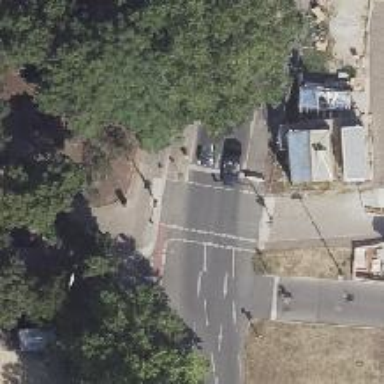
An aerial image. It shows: Paved footway with cycleway parallel to it. The footway has traffic signals at the crossing.